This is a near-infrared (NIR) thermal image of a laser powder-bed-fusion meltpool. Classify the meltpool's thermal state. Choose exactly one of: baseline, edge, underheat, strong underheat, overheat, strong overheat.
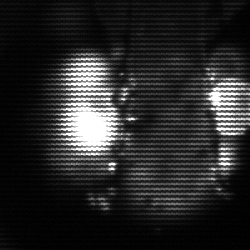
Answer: strong underheat